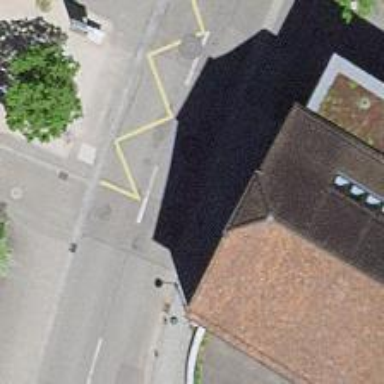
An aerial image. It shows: Bus stop equipped with public transport stop position.